Question: I am new to IOS development. I want to create the view like the shown in Pic.
I also want that when user write in textfield and Keyboard appears TextField scrollup to Keyboard and should be hidden behind Key board.

thanks, Help please
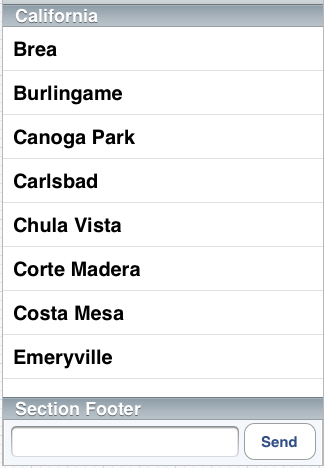
Answer: You can not use a 'UITableViewController' but a standard view controller and implement 'UITableViewDelegate' and 'UITableViewDataSource' and implement the necessary delegate methods in your controller, like 'cellForRowAtIndexPath'.
This will allow you to have a table view and control it like you would with a 'UITableViewController' and have any other interface elements you wish.